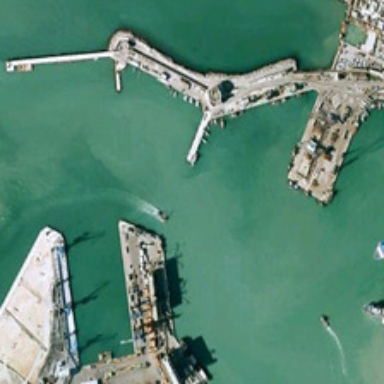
Several boats are in a port with green ocean .